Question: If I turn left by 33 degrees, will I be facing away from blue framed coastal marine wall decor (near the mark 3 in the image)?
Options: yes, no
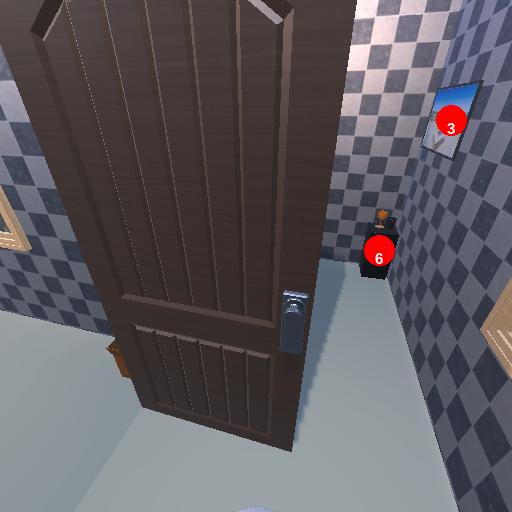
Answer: yes